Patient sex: M
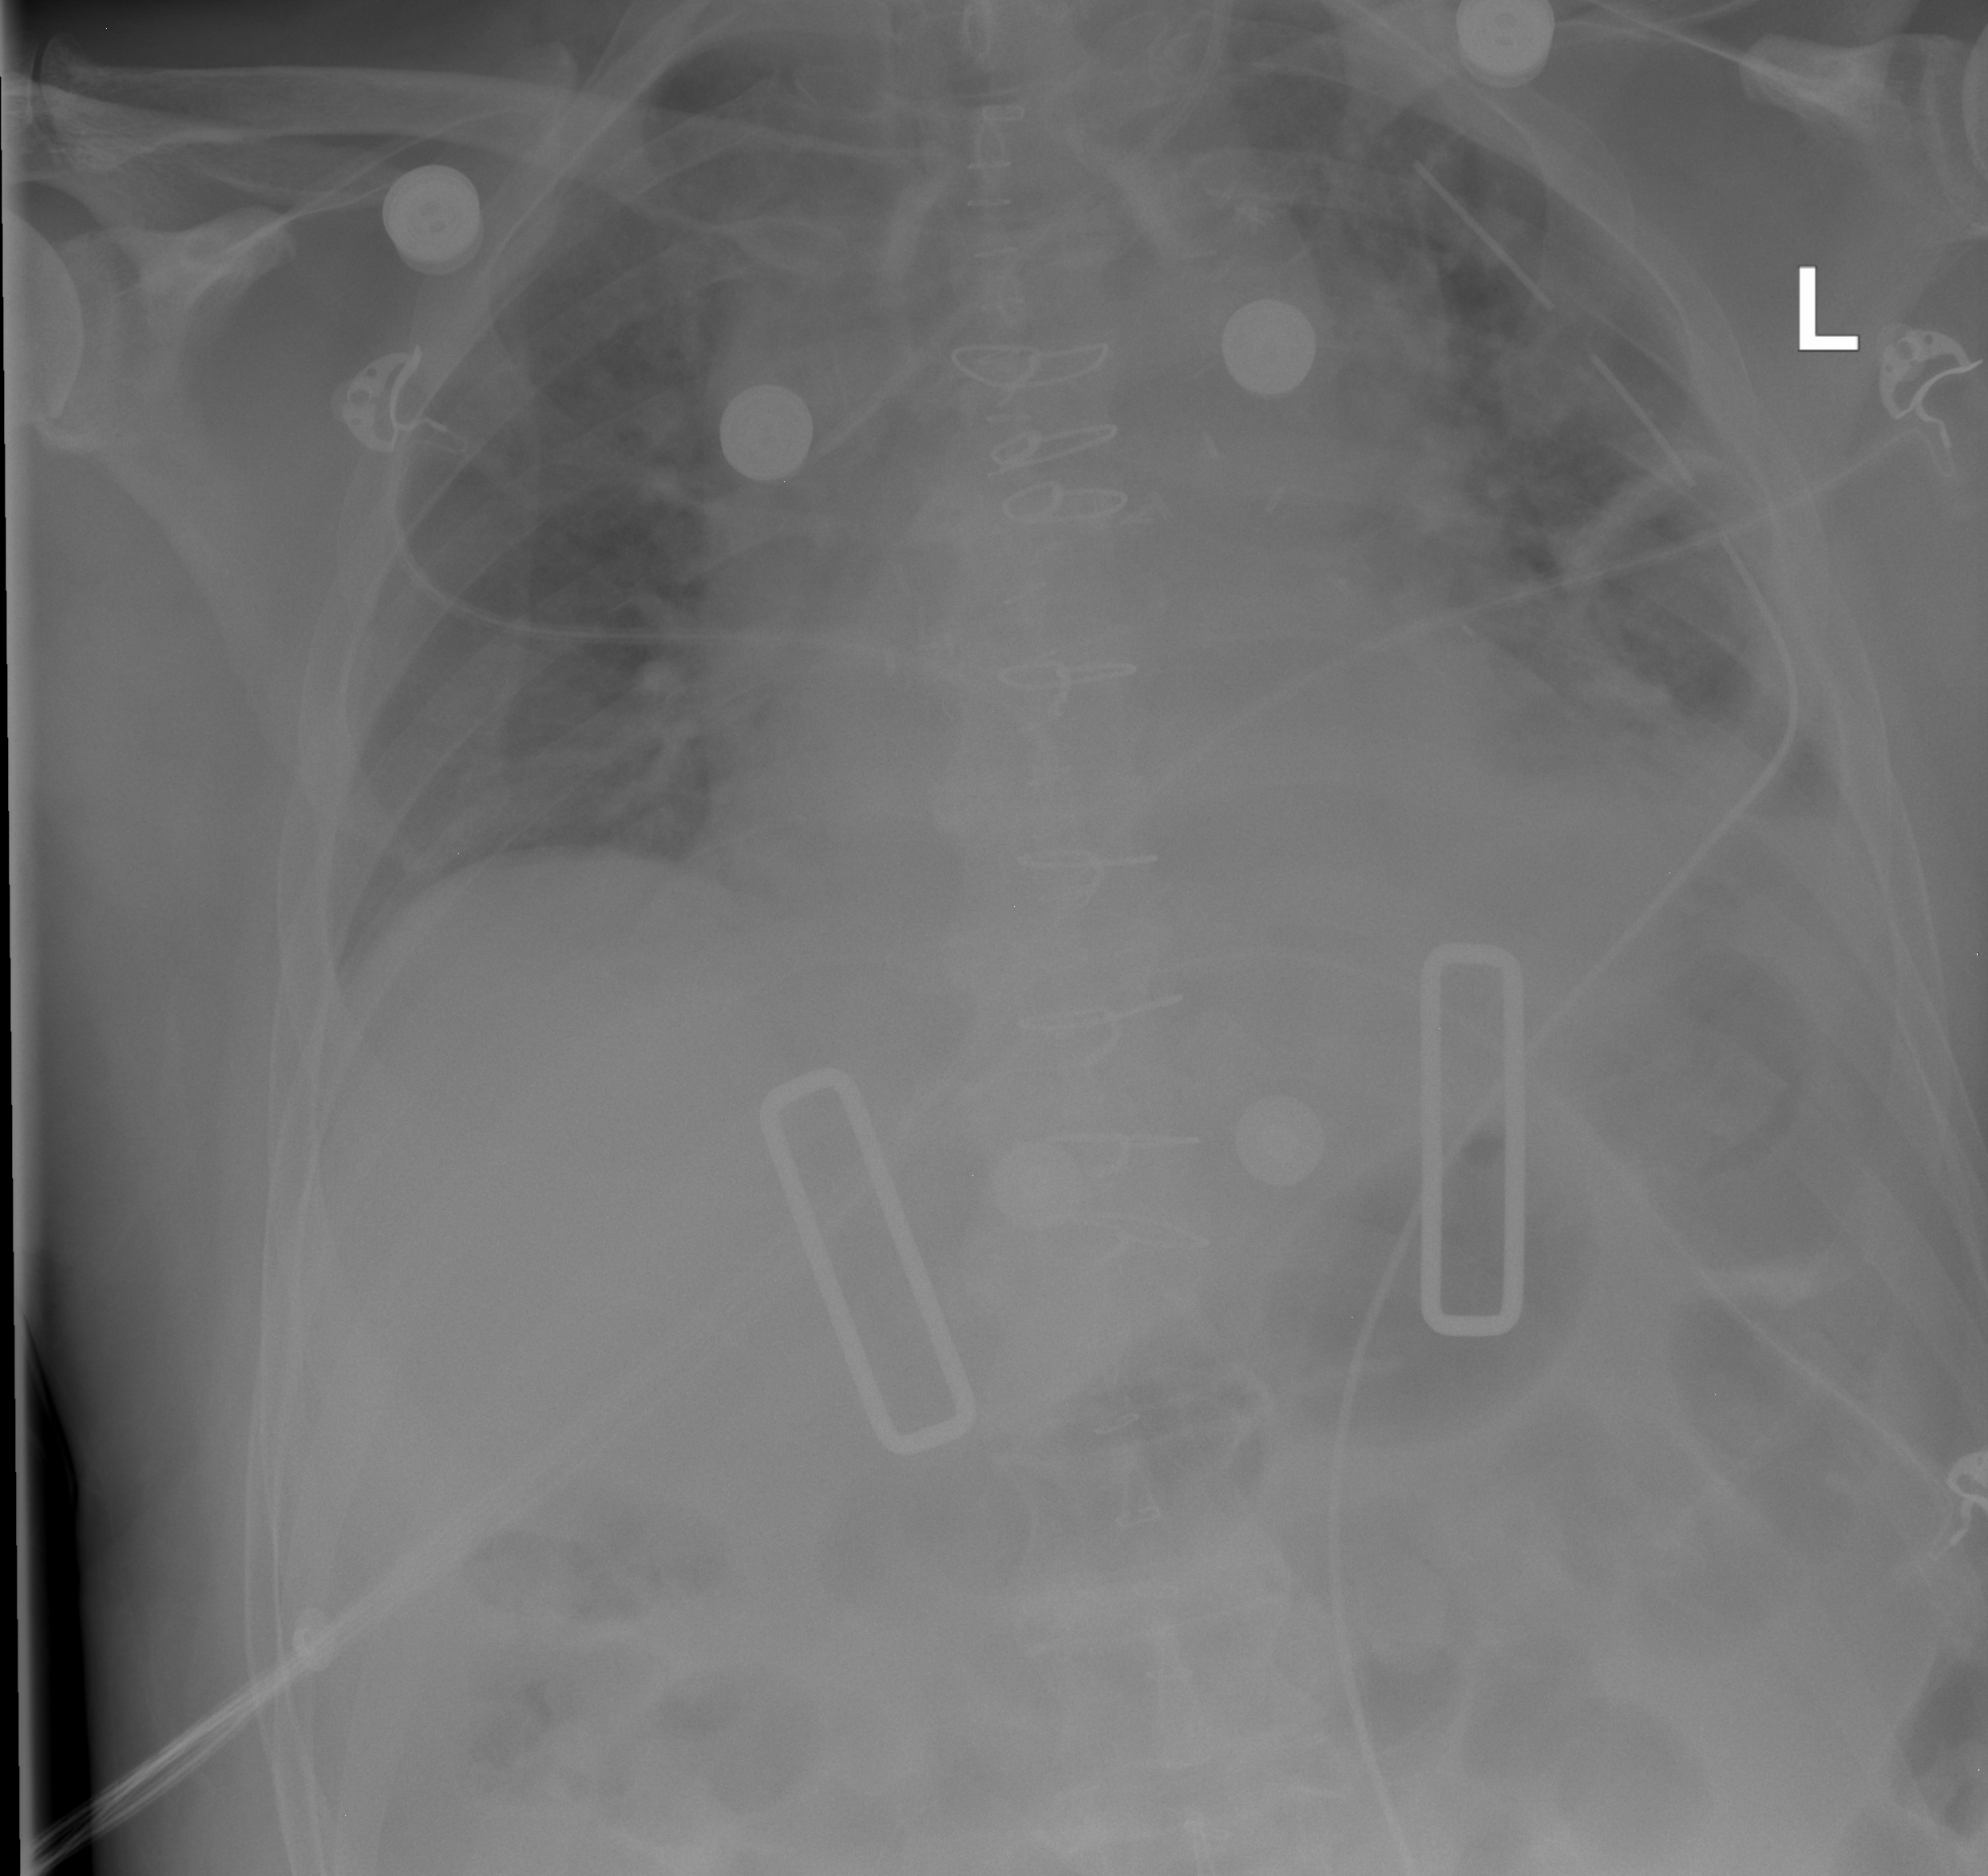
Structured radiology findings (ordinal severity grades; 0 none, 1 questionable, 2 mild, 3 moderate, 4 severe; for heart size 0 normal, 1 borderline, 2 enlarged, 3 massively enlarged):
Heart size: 2
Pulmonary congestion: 2
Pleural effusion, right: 0
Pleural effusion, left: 2
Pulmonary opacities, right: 0
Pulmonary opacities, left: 2
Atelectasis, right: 0
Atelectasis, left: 2